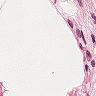
Metastatic tissue present: no